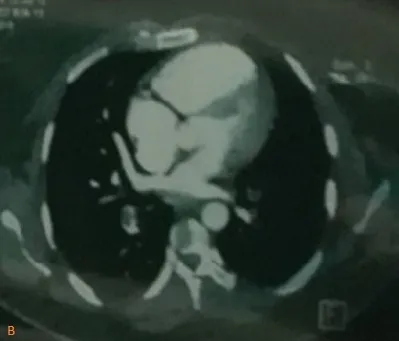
Dilated right ventricle.
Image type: radiology (ct)